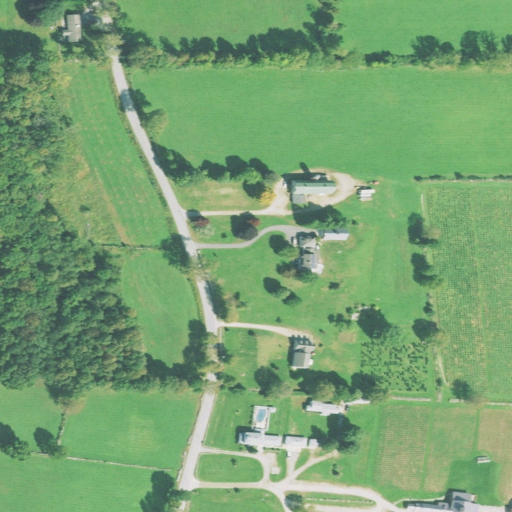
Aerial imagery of mountain in Connecticut named Allen Hill containing pasture, deciduous forest, low intensity development, cultivated crops, mixed forest, open development, medium intensity development, and barren land